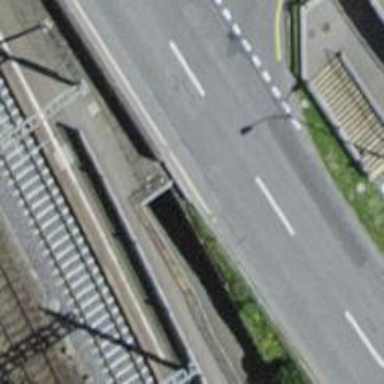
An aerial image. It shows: Footway tunnel.